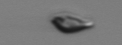
Label: Cryptophyta